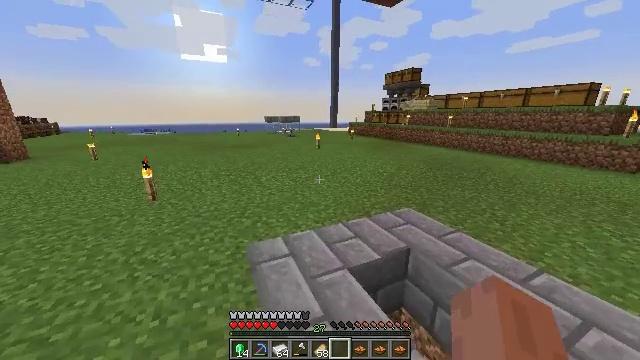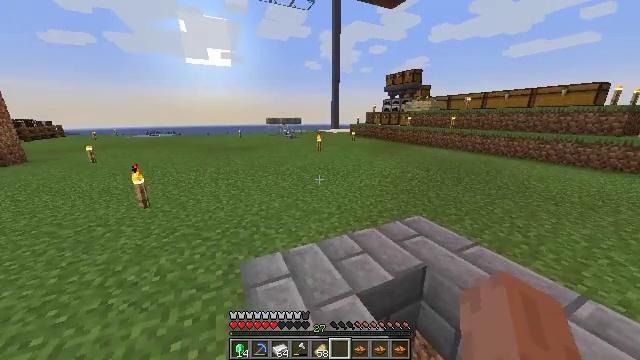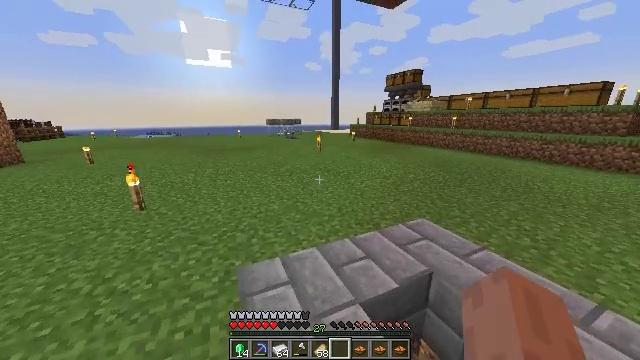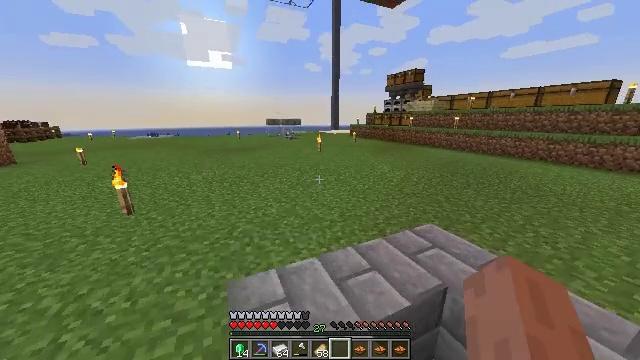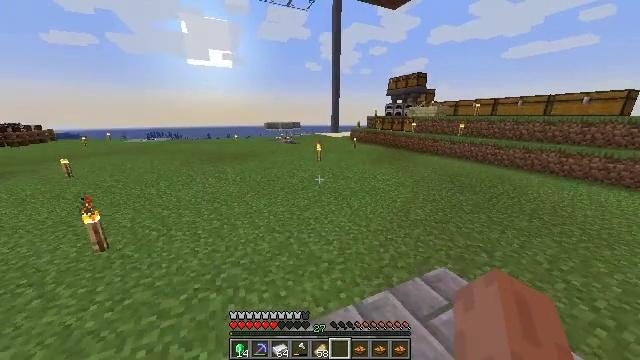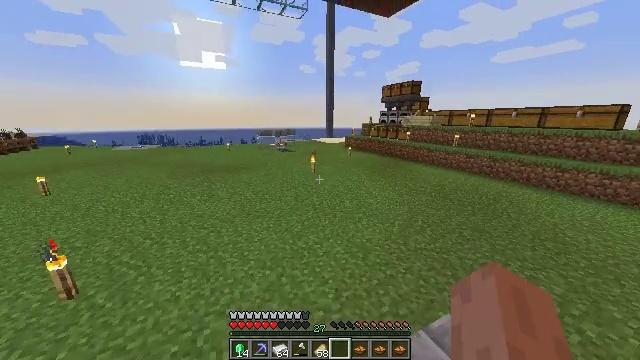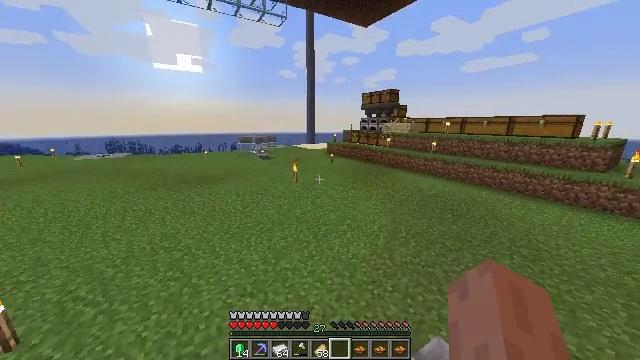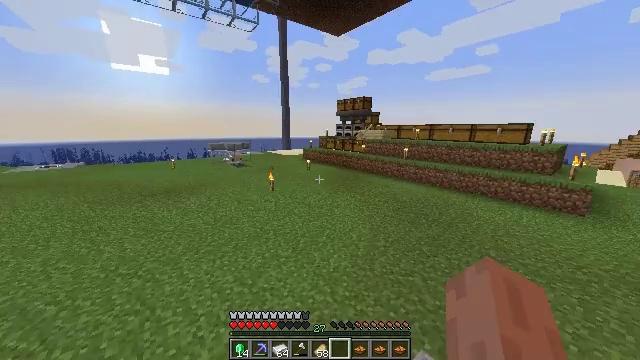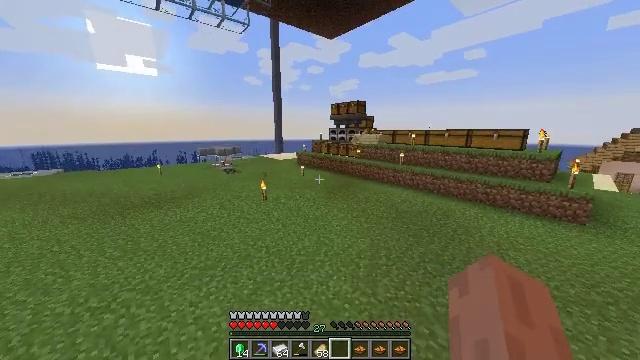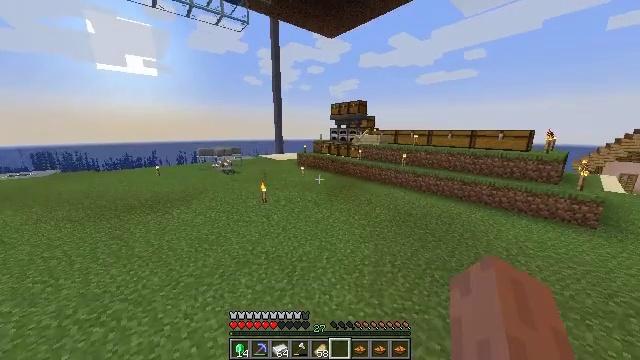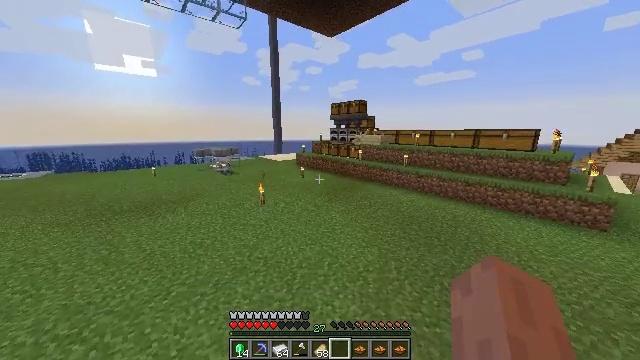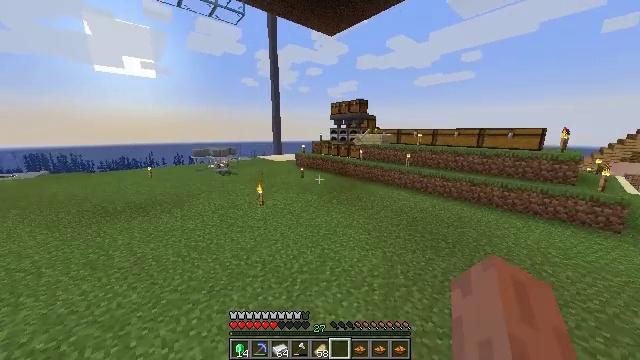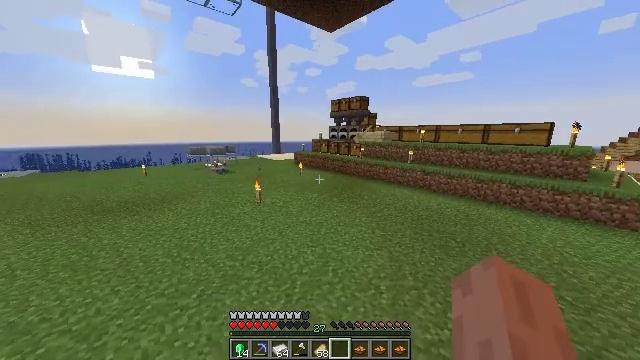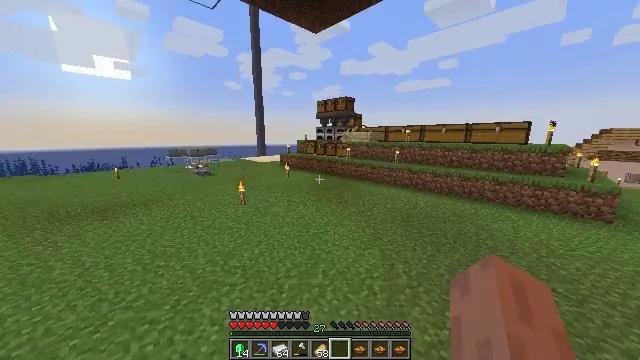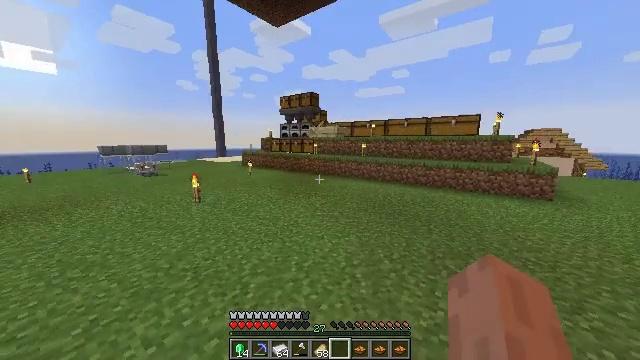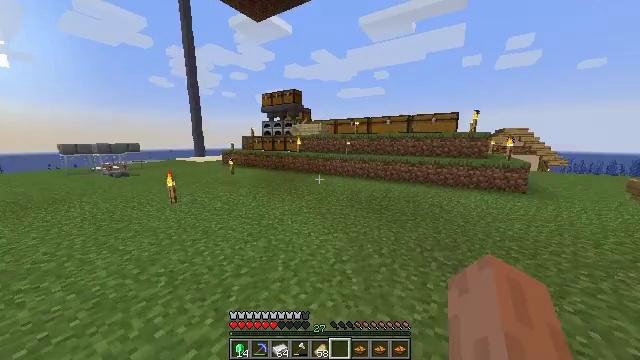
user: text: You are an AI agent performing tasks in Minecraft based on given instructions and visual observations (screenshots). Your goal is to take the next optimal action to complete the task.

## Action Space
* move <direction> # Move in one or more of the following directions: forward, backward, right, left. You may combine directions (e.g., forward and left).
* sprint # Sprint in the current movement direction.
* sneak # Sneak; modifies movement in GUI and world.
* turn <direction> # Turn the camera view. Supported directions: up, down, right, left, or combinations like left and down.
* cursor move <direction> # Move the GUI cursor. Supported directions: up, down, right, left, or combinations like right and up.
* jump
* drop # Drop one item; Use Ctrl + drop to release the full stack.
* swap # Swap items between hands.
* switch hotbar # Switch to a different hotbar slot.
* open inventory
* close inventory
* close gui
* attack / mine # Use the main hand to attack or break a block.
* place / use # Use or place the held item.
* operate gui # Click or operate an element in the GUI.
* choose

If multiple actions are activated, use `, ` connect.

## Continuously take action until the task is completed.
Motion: motion action
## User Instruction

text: Break the smoker to collect it.
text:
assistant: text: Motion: move forward
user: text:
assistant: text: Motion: move forward
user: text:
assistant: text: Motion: move forward
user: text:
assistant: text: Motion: move forward, jump
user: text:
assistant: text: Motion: move forward, turn right, jump
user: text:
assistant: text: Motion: move forward, turn right and up, jump
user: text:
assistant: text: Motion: move forward, turn right and up, jump
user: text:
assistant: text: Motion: move forward, turn right, jump
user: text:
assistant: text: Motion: move forward, jump
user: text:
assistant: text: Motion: move forward, jump
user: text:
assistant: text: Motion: move forward, jump
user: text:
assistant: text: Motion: move forward, sprint, jump
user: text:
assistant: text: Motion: move forward, sprint, turn right, jump
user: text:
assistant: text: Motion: move forward, sprint, turn right and up, jump
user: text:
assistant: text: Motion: move forward, sprint, turn right, jump
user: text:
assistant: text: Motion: move forward, sprint, jump
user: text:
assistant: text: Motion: move forward, jump
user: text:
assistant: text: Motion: move forward, jump
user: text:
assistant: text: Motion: move forward, sprint, jump
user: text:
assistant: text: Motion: move forward, sprint, jump
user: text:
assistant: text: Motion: move forward, sprint, jump
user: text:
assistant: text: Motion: move forward, jump
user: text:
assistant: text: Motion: move forward, jump
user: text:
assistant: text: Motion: move forward, jump
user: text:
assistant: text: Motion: move forward, sprint, jump
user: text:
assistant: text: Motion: move forward, sprint, jump
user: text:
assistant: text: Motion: move forward, sprint, jump
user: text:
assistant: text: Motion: move forward, sprint, jump
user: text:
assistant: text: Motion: move forward, jump
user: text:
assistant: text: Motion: move forward, jump